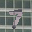
Label: 7